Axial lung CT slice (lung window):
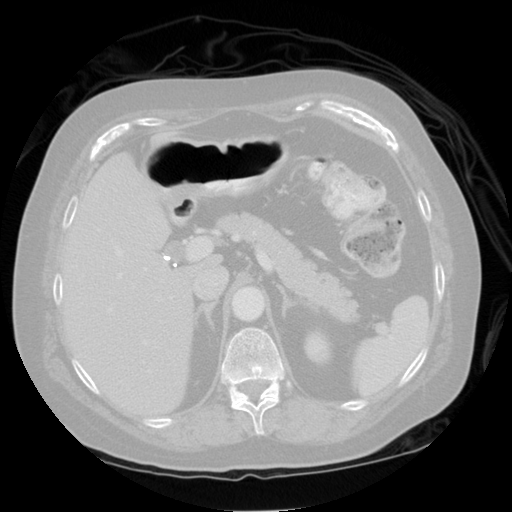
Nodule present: no